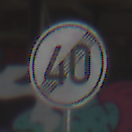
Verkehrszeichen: EndeGeschwindigkeit40
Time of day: Midday
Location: Roofed (Special)
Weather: Overcast
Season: NotSpecified
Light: Natural